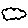
Label: cloud